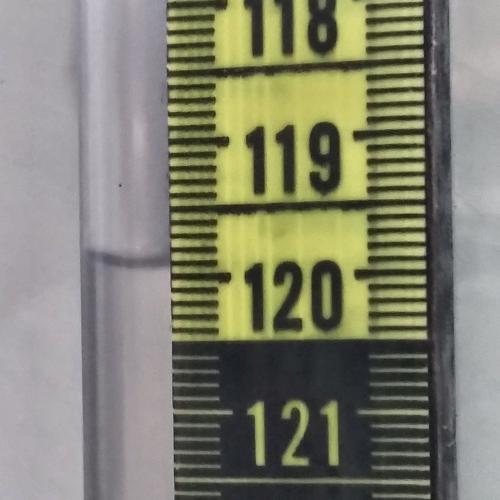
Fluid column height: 119.9 cm